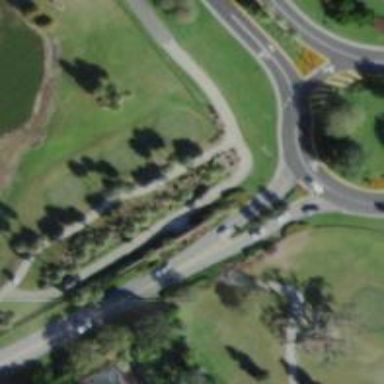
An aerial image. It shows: Golf cartpath that is also road path.